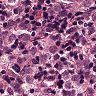
Metastatic tissue present: yes